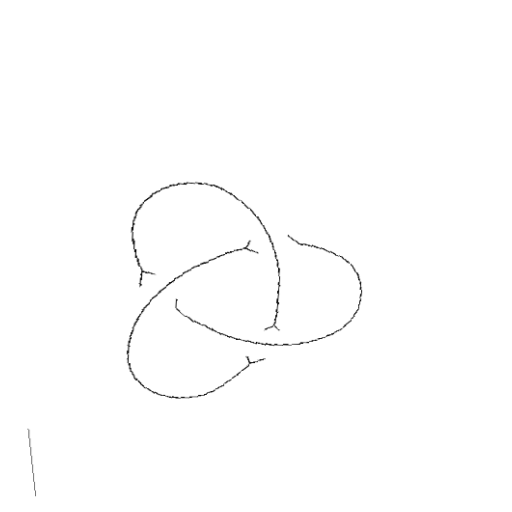
Crossing number: 3